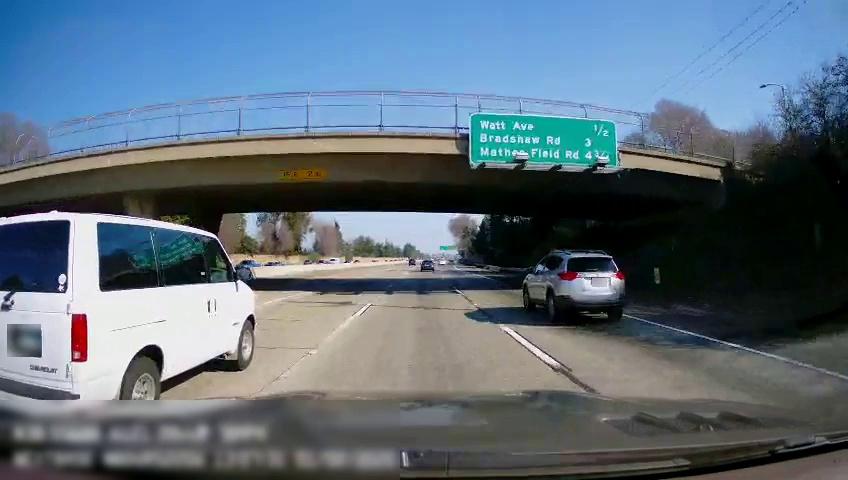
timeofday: Day
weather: Sunny
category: Drivable Space
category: Vehicles | Van
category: Vehicles | Car
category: Vehicles | Truck
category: Vehicles | Car
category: Vehicles | SUV
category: Lanes | Current Lane
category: Lanes | Alternate Lane
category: Lanes | Alternate Lane
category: Lanes | Alternate Lane
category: Traffic | Signs